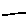
Label: line